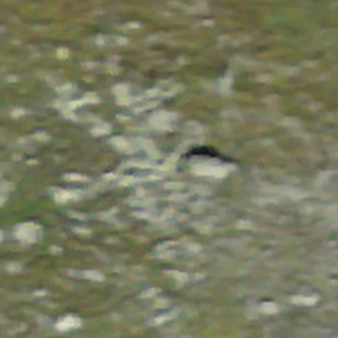
Label: other